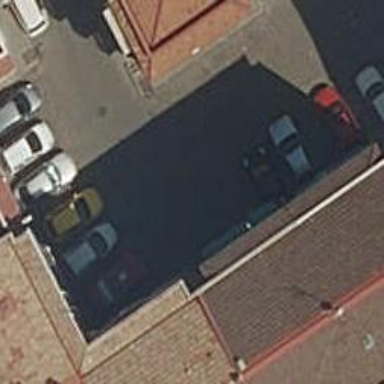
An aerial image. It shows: Asphalt parking aisle road for service vehicles.